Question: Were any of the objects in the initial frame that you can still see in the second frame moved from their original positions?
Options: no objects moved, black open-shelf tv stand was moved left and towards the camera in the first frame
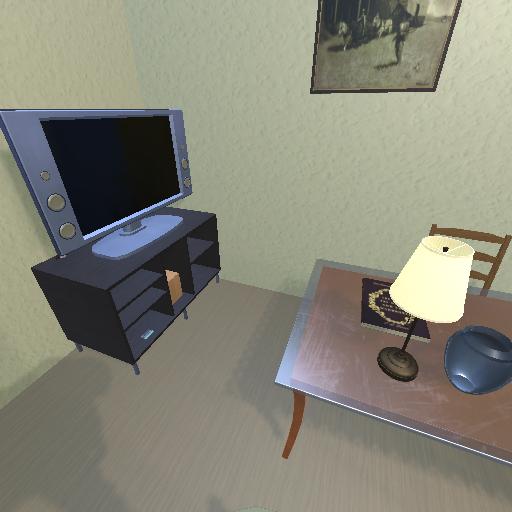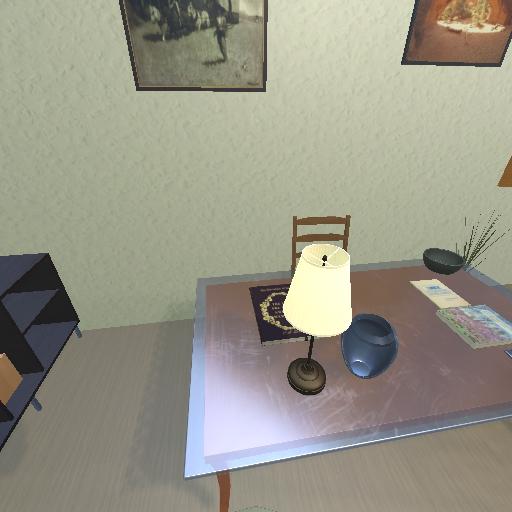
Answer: no objects moved